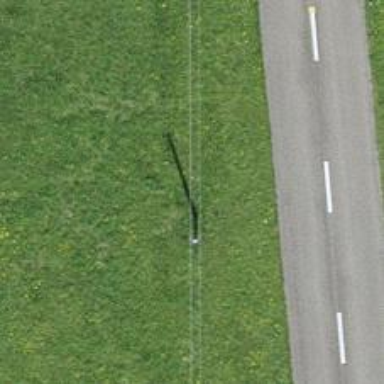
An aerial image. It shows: Power pole.